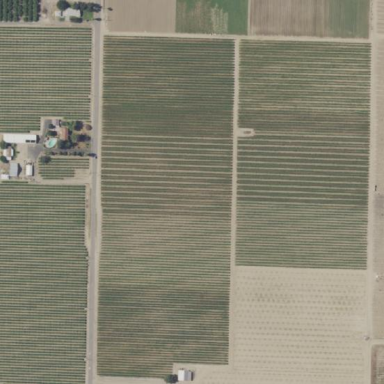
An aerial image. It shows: Vineyard where grapes are grown.